Question: I've got MVC3Contrib installed.. strange thing is, the examples show that I could use them to render links in razor pages, something like this:
'''
@( Html.ActionLink<HomeController>(c => c.Index(), "Go home") )
'''
This somehow never works for me.. Although, in my controllers, I can do
'''
return new RedirectToRoute<MyController>(c => c.Index());
'''
just fine.. The error I get is 'The non generic link ActionLink cannot be used with type arguments'
It is as if the contrib isn't installed.. Infact, I don't even see the mvc future action link option in the intellisense

I just can't figure out why it is behaving so, Do I need to do anything extra here?
If you need any other info, please ask, I don't know what else I should be giving out here..
---
Oh btw, I'm using MVC Areas, if that matters, I have about 3 areas and then the main controllers etc..
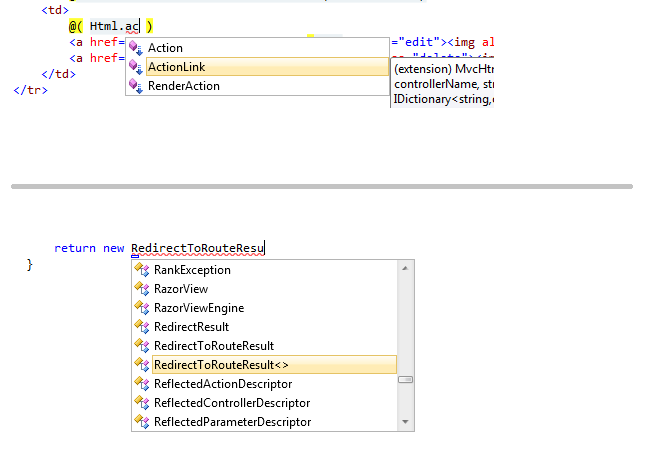
Answer: Make sure that the 'Microsoft.Web.Mvc' namespace is in scope which is where thos extension methods are defined:

or add it to the '<namespaces>' section of your '~/Views/web.config' file in order to bring this namespace in all views:
'''
<system.web.webPages.razor>
<host factoryType="System.Web.Mvc.MvcWebRazorHostFactory, System.Web.Mvc, Version=3.0.0.0, Culture=neutral, PublicKeyToken=31BF3856AD364E35" />
<pages pageBaseType="System.Web.Mvc.WebViewPage">
<namespaces>
<add namespace="System.Web.Mvc" />
<add namespace="System.Web.Mvc.Ajax" />
<add namespace="System.Web.Mvc.Html" />
<add namespace="System.Web.Routing" />
<add namespace="Microsoft.Web.Mvc" />
</namespaces>
</pages>
</system.web.webPages.razor>
'''
I suppose that in your controller code you have added 'using MvcContrib.ActionResults;' which is why you are able to see the 'RedirectToRouteResult<T>' class available.